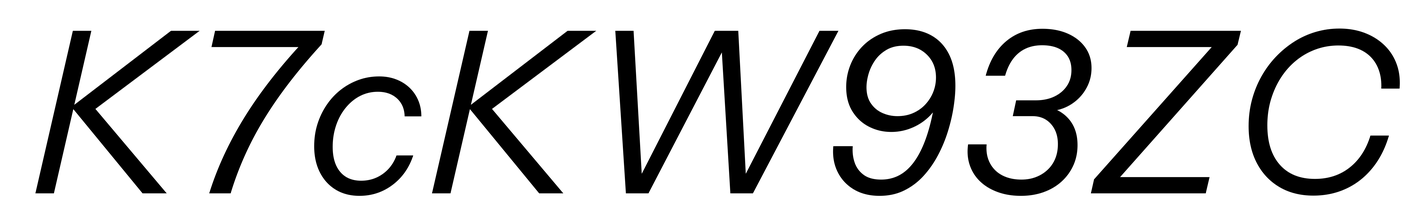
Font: InstrumentSans-Italic_Italic